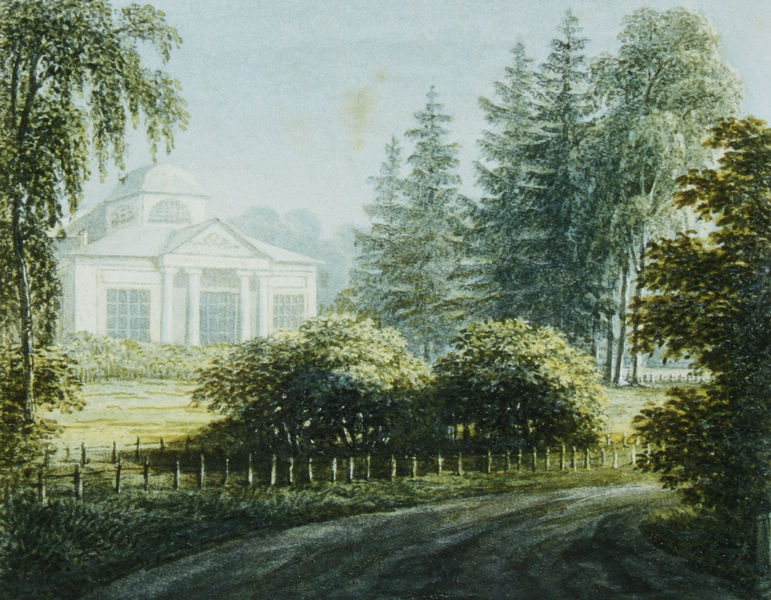
Titel: Rosenpavillon
Künstler: August Philipp Clara
Standort: St. Petersburg
Institution: Schloss Pawlowsk
Schlagwörter: baum, blau, blätter, dunkel, gemälde, himmel, schatten, weiß, wolken, bäume, dreieck, grün, landschaft, braun, fenster, glas, grau, hell, licht, schwarz, strasse, säulen, dach, gebäude, gras, haus, park, rasen, schleier, schloss, weg, wiese, zaun, öl, birke, birken, horizont, morgen, natur, pfähle, busch, büsche, gebüsch, gitter, kirche, pfad, sonne, sträucher, klassizismus, pflanzen, wald, garten, deutschland, biegung, spuren, giebel, dunst, nebel, zäune, rand, kuppel, tannen, halle, eingang, weiden, palast, diesig, koloriert, friedhof, fichte, tanne, kapitelle, langhaus, fries, portal, lustschloss, villa, querhaus, portikus, zeichnerisch, nadelbäume, fichten, kiefern, auffahrt, einfahrt, zufahrt, grundstück, porticus, tempel, museum, schemen, hasu, wegesrand, abgrenzung, oberlicht, palst, synagoge, fensterkreuze, schlösschen, morgenstimmung, dunstig, amalienburg, gedenkstätte, nebl, friedhofshalle, musiksaal, straß, weises haus